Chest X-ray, AP view. Patient: 67 years old, sex M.
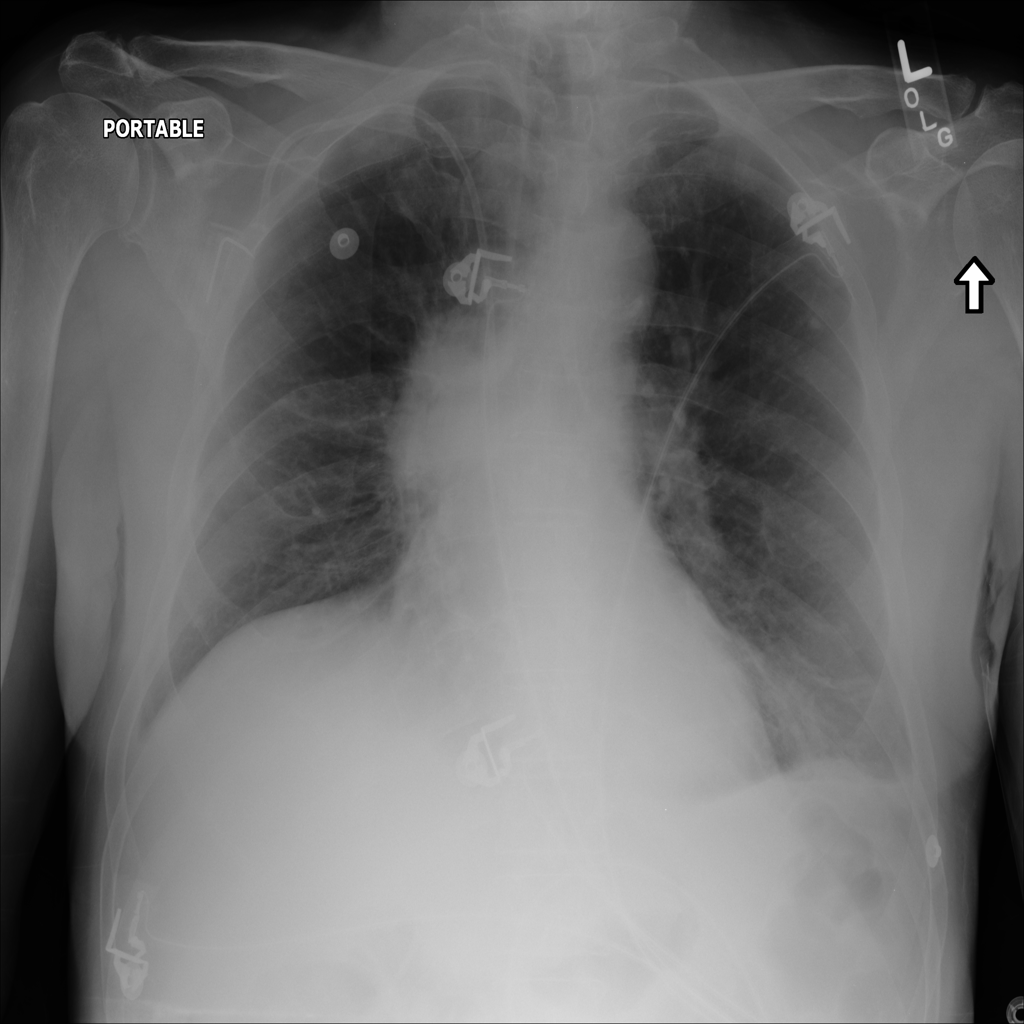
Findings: Atelectasis